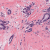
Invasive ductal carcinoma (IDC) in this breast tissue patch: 1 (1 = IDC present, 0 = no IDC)